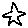
Label: star